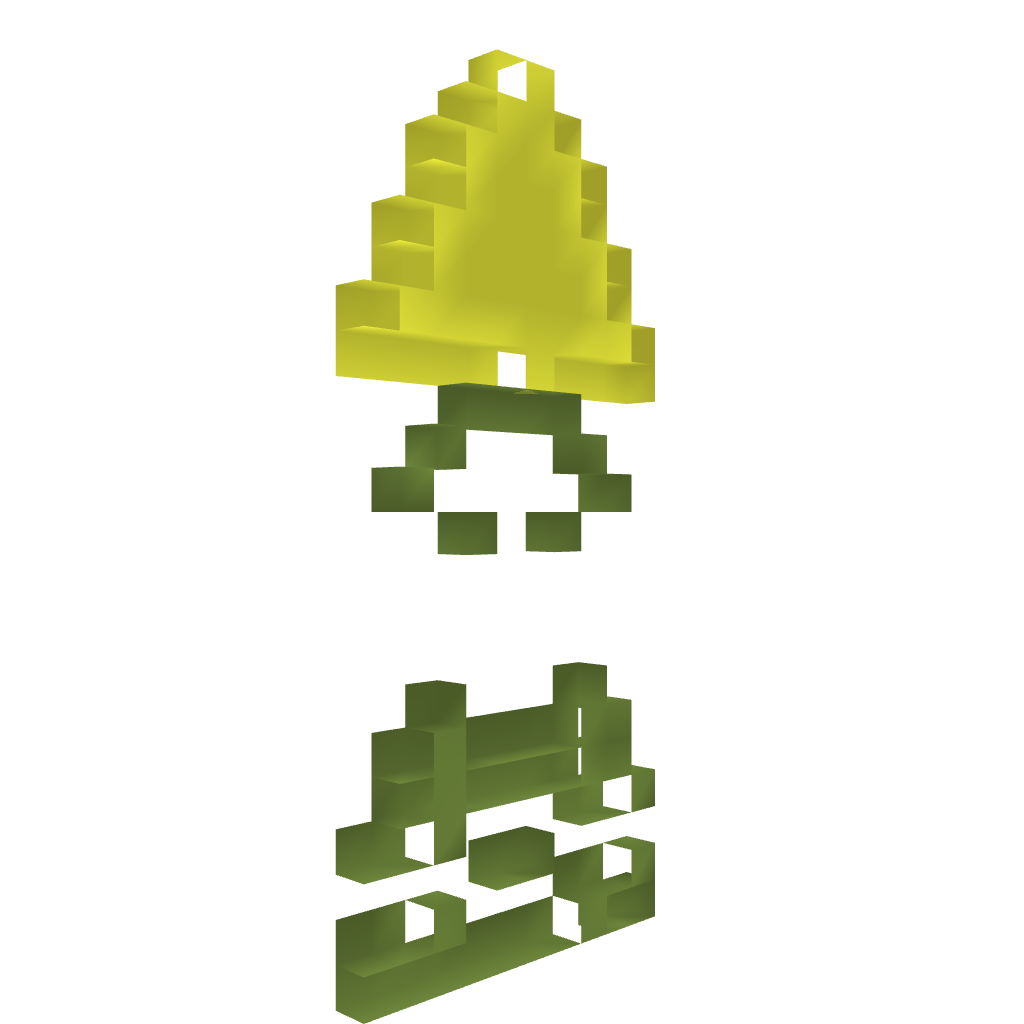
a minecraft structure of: Link Holding the Triforce NES bad low quality